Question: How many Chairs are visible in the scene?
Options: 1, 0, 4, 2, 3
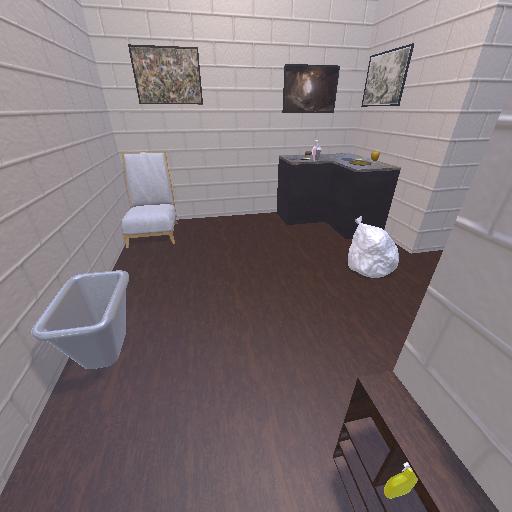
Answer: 1